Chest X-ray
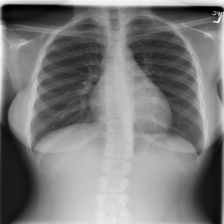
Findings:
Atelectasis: negative
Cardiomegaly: negative
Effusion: negative
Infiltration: positive
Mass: negative
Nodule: negative
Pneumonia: negative
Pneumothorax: negative
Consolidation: negative
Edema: negative
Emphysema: negative
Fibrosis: negative
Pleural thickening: negative
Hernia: negative